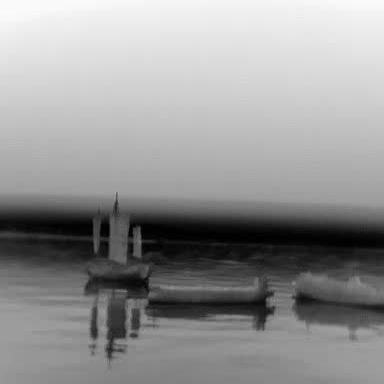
There is a sailboat in the infrared image.